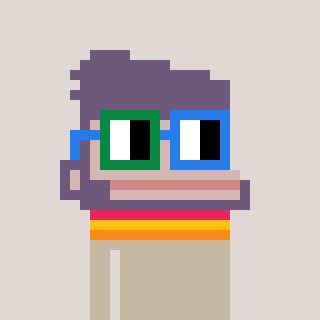
a pixel art character with square green and blue glasses, a ape-shaped head and a bege-colored body on a warm background